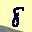
Label: 8